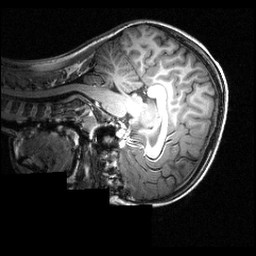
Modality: T1w
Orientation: sagittal
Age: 12
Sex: female
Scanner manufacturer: siemens
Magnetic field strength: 3.951 T
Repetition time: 1.5 s
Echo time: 0.00335 s